Question: Is it possible to change the size of the button in the input box of a dateBox??
Now it looks like this:

But I would like it to be bigger because right now it turns tricky to make a clean click on it! It would also be good if instead of just the icon opening the calendar a click in any part of the input tag would open it!
Thanks!
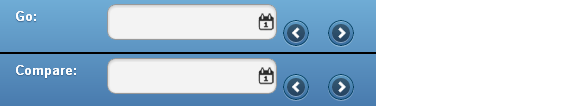
Answer: Please try look at DOM of JQuery Mobile with Firebug or google chrome and you can change icon size into class. Hope this helps. :)